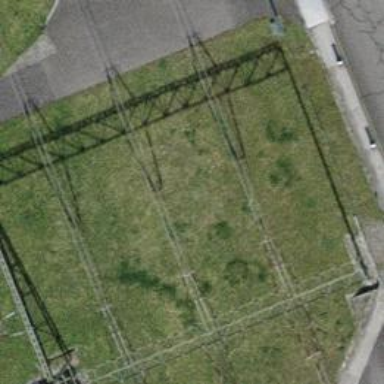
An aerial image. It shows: Power line with 3 cables. The line type is busbar.